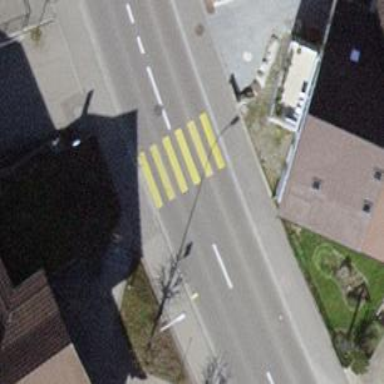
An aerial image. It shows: Marked asphalt footway with zebra crossing.